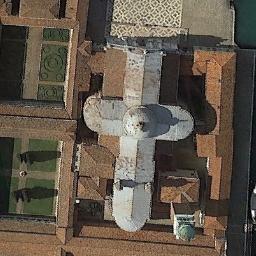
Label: church